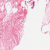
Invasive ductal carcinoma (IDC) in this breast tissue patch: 0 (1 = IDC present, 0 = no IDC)